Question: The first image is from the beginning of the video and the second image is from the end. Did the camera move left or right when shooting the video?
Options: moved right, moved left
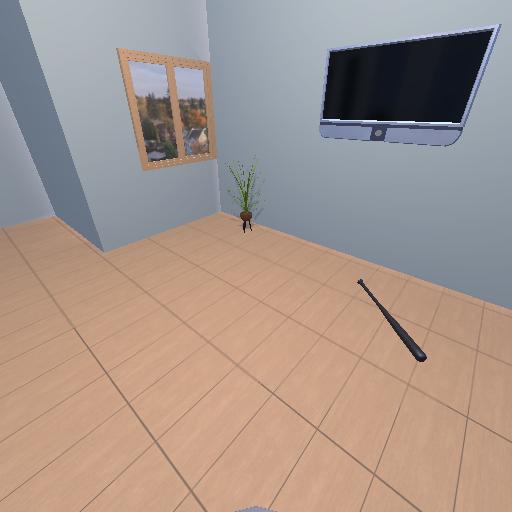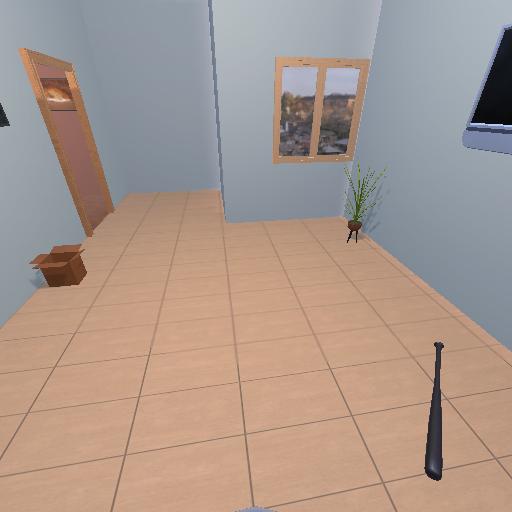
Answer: moved right